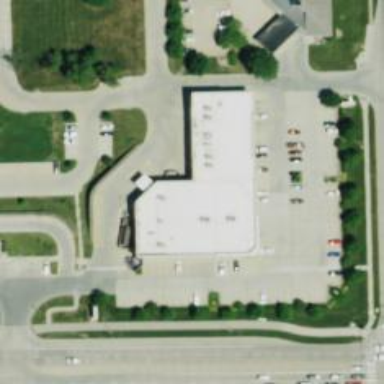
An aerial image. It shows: Pharmacy providing healthcare services.